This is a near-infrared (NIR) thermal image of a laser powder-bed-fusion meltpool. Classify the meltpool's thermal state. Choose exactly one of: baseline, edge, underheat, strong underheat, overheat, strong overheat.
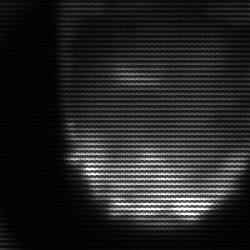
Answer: edge